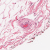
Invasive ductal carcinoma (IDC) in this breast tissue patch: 0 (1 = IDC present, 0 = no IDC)